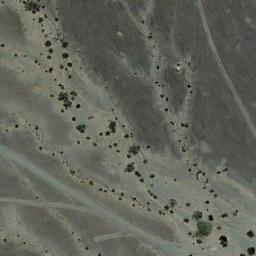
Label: chaparral